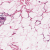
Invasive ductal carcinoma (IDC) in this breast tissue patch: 0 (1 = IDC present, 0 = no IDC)